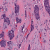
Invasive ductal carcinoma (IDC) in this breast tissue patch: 1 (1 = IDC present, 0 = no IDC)